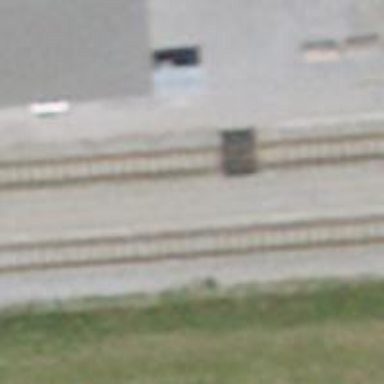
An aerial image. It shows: Narrow-gauge railway track with electrified contact line. The railway has one track.